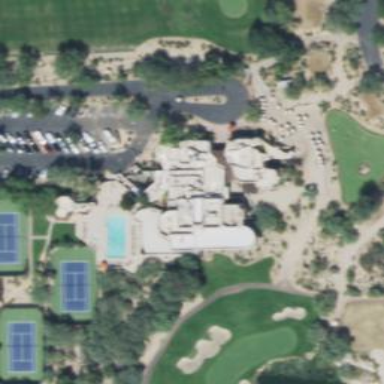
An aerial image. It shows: Clubhouse building associated with golf course.